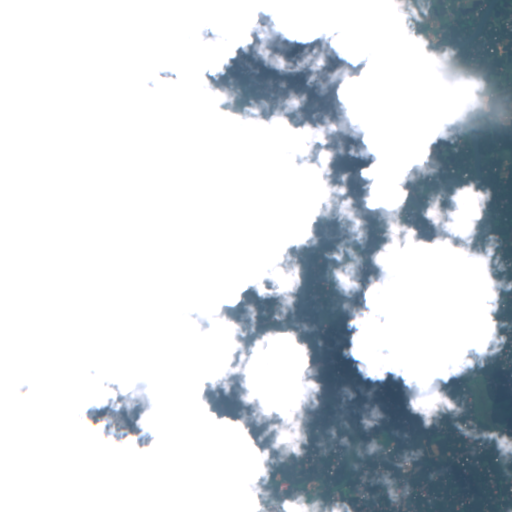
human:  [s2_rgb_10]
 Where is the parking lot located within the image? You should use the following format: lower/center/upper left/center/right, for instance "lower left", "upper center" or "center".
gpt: The parking lot is located in the lower right of the image.
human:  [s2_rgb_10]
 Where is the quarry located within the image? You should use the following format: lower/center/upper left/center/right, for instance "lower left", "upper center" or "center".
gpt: The quarry is located in the center right of the image.
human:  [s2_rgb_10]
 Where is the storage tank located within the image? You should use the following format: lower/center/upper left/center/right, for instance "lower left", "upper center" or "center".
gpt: The storage tank is located in the lower center of the image.
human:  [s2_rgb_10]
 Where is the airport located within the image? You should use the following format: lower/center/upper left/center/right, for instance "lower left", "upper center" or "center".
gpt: There is no airport in the image.